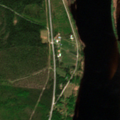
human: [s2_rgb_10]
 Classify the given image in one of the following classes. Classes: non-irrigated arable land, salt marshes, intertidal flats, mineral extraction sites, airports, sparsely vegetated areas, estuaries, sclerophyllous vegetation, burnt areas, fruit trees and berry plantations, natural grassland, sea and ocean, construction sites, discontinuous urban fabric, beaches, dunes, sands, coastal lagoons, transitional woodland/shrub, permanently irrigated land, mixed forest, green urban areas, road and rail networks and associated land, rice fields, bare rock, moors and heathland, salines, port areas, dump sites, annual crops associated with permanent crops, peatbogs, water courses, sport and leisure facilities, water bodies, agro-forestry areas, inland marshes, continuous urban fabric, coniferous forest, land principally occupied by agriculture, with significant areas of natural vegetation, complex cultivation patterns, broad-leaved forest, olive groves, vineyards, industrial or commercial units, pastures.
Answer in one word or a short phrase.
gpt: land principally occupied by agriculture, with significant areas of natural vegetation, coniferous forest, mixed forest, transitional woodland/shrub, water courses